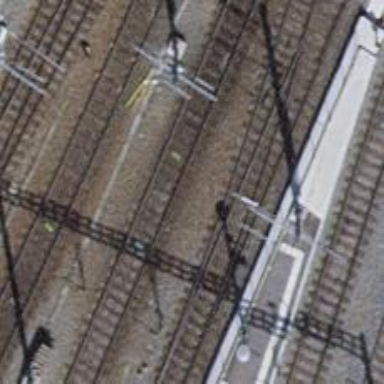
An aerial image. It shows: Single-track railway bridge with contact lines for electrification.